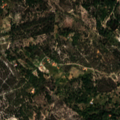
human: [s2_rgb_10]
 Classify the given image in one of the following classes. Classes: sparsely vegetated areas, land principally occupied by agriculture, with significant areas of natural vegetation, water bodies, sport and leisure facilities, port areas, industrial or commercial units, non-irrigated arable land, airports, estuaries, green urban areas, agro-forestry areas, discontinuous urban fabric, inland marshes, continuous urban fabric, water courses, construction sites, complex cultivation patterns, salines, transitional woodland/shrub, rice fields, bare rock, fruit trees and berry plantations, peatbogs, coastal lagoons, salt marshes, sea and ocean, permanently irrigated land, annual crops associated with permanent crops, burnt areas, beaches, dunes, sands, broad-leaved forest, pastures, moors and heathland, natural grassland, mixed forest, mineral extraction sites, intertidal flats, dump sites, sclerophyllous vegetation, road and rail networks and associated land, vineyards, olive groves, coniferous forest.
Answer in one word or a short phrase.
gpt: complex cultivation patterns, land principally occupied by agriculture, with significant areas of natural vegetation, agro-forestry areas, coniferous forest, mixed forest, transitional woodland/shrub